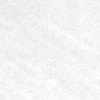
Label: no_change